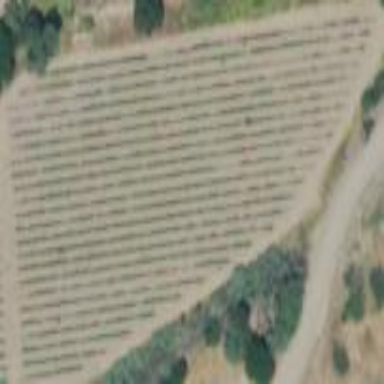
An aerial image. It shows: Vineyard growing grapes.